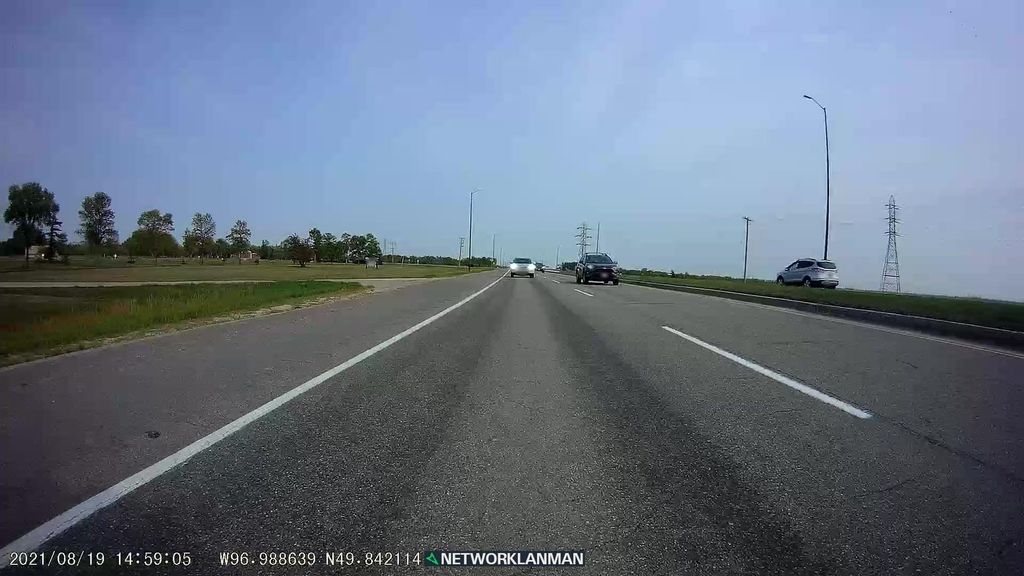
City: winnipeg